Field crop: maize
Growth stage: 1
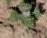
Species: chenopodium